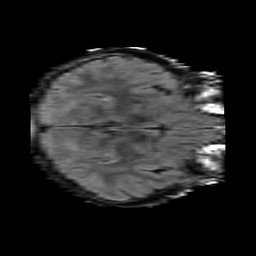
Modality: FLAIR
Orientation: axial
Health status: ill
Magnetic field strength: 3 T